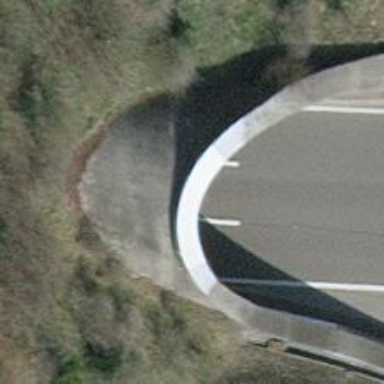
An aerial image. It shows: Asphalt motorway.